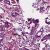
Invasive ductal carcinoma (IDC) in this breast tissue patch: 1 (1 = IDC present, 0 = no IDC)